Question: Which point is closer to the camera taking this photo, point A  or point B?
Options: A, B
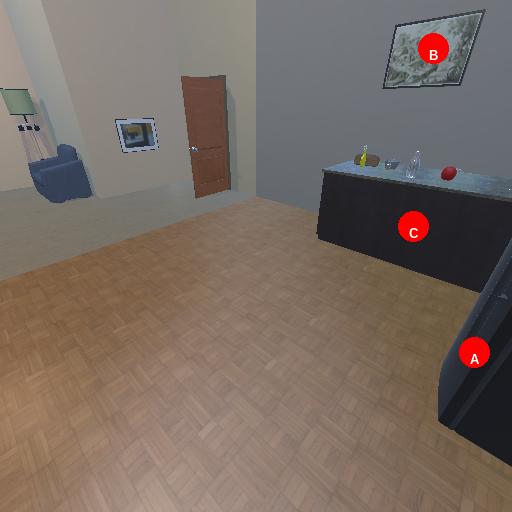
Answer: A